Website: apple
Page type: customer-info-address
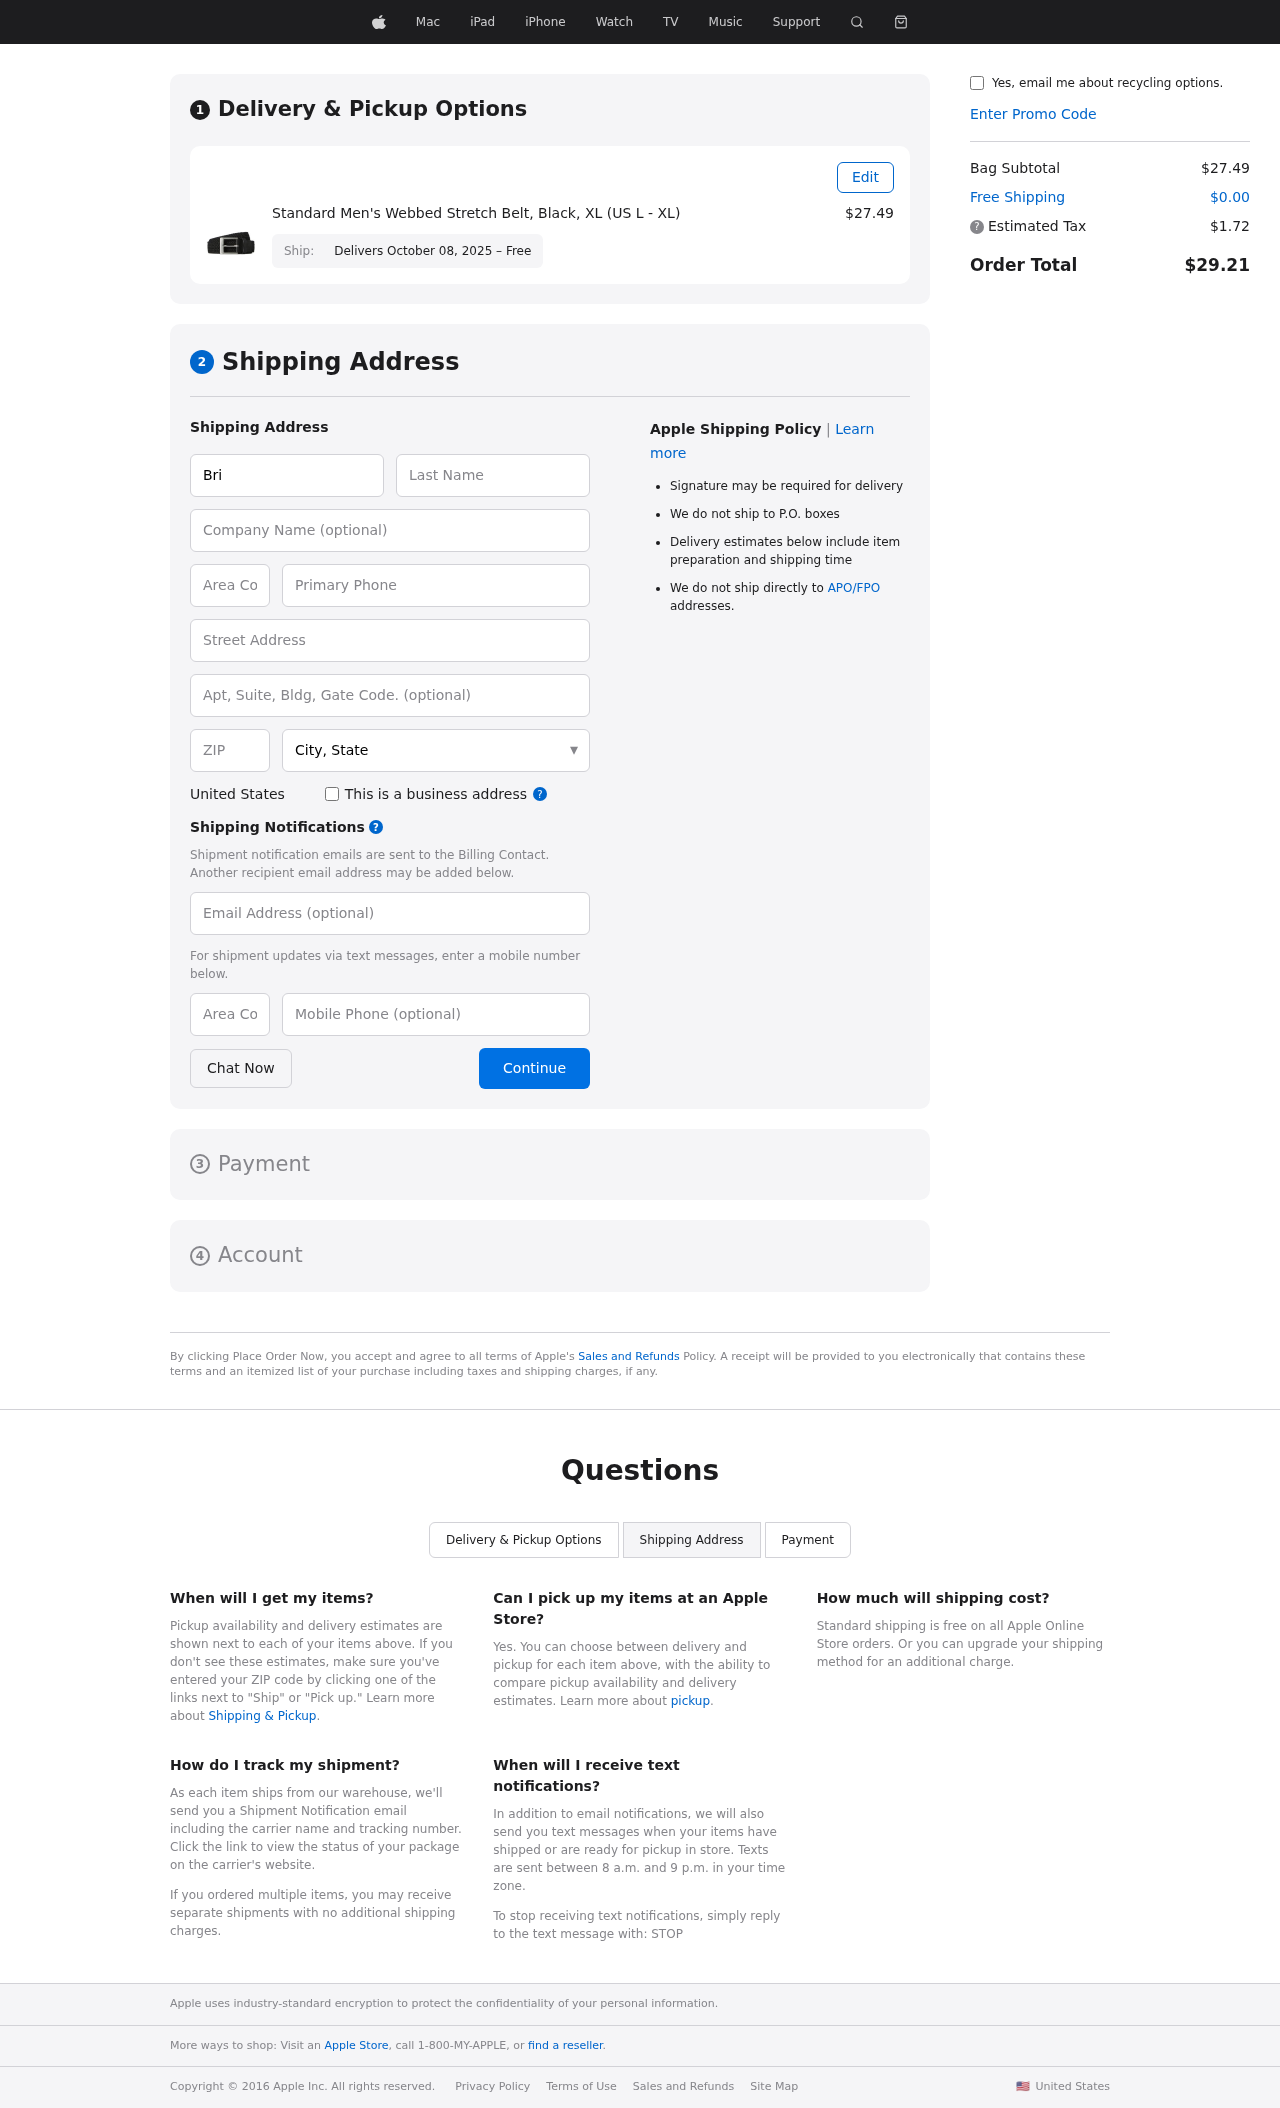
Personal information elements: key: PII_CITY_STATE
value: East Monica, GU
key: PII_COMPANY
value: Miller-Tate
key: PII_COUNTRY
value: United States
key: PII_EMAIL
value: briana_todd@gmail.com
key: PII_FIRSTNAME
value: Briana
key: PII_LASTNAME
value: Todd
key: PII_PHONE
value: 3366231243
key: PII_PHONE_AREA
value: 336
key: PII_POSTCODE
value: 35480
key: PII_STREET
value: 756 Stacey Burg Apt. 811
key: PII_STREET2
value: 1302 David Turnpike Suite 899
Product elements: key: PRODUCT1_NAME
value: Standard Men's Webbed Stretch Belt, Black, XL (US L - XL)
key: PRODUCT1_PRICE
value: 27.49
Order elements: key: ORDER_DELIVERY_DATE
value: Delivers October 08, 2025 – Free
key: ORDER_SUBTOTAL
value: $27.49
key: ORDER_SHIPPING_COST
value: $0.00
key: ORDER_TAX
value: $1.72
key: ORDER_TOTAL
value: $29.21